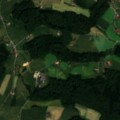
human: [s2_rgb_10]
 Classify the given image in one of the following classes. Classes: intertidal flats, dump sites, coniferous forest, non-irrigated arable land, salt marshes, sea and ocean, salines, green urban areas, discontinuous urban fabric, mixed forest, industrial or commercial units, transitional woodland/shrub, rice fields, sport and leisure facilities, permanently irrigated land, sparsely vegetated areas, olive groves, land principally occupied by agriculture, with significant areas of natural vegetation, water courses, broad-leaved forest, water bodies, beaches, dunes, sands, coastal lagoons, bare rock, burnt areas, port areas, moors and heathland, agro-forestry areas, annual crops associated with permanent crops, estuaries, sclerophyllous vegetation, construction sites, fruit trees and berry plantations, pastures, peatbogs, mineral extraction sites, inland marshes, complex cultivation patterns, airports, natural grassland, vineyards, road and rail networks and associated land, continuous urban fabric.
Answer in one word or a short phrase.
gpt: non-irrigated arable land, complex cultivation patterns, broad-leaved forest, mixed forest